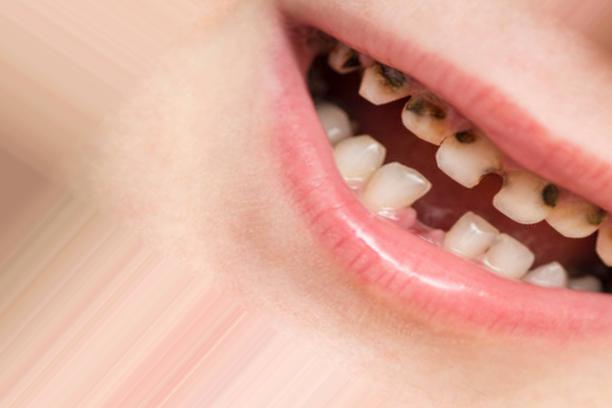
Condition: Caries